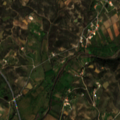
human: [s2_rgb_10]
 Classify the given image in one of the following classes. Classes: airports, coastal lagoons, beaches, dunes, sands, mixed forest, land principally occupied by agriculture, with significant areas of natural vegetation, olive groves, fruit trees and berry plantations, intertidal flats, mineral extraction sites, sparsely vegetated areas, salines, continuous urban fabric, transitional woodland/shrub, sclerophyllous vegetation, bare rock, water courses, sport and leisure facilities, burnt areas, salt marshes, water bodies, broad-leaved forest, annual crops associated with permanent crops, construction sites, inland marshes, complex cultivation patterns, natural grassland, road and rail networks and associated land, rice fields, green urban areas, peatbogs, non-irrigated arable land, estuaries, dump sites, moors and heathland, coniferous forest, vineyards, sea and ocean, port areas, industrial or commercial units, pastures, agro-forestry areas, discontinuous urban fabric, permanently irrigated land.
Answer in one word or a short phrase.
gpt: complex cultivation patterns, land principally occupied by agriculture, with significant areas of natural vegetation, sclerophyllous vegetation